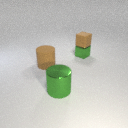
large brown rubber cylinder behind large green metal cylinder